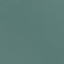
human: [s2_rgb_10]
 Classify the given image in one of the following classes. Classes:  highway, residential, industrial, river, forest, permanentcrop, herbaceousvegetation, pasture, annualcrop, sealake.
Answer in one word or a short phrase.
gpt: SeaLake